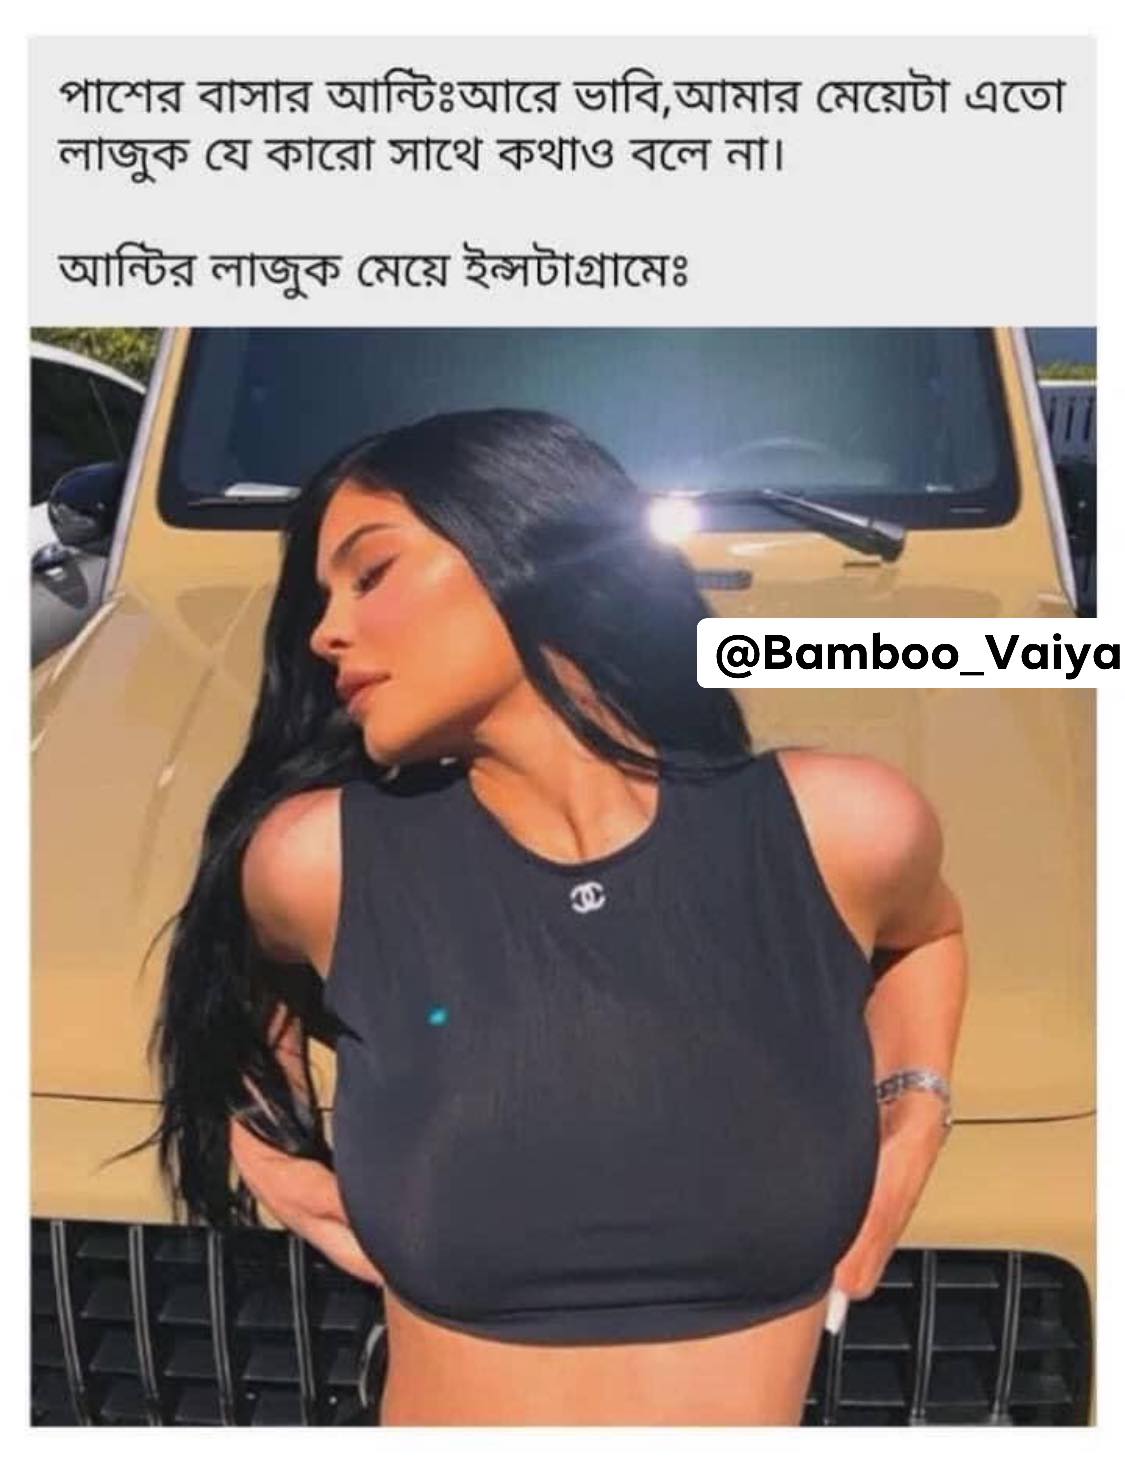
Text:  পাশের বাসার আন্টিঃ  আরে ভাবি, আমার মেয়েটা এতো লাজুক যে কারো সাথে কথাও বলে না ।     আন্টির লাজুক মেয়ে ইন্সটাগ্রামেঃ
Label: Hate
Hate category: Personal Offence
Targeted group: Individual